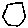
Label: hexagon